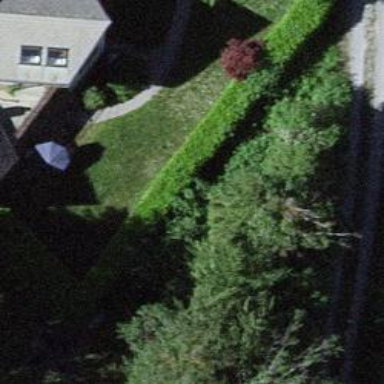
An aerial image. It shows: Hedge acting as barrier.